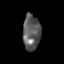
Tissue: skin
Cell type: Epithelial cells
Senescence score: 0.2344
Nuclear area (px): 619
Mean DAPI intensity: 91.562